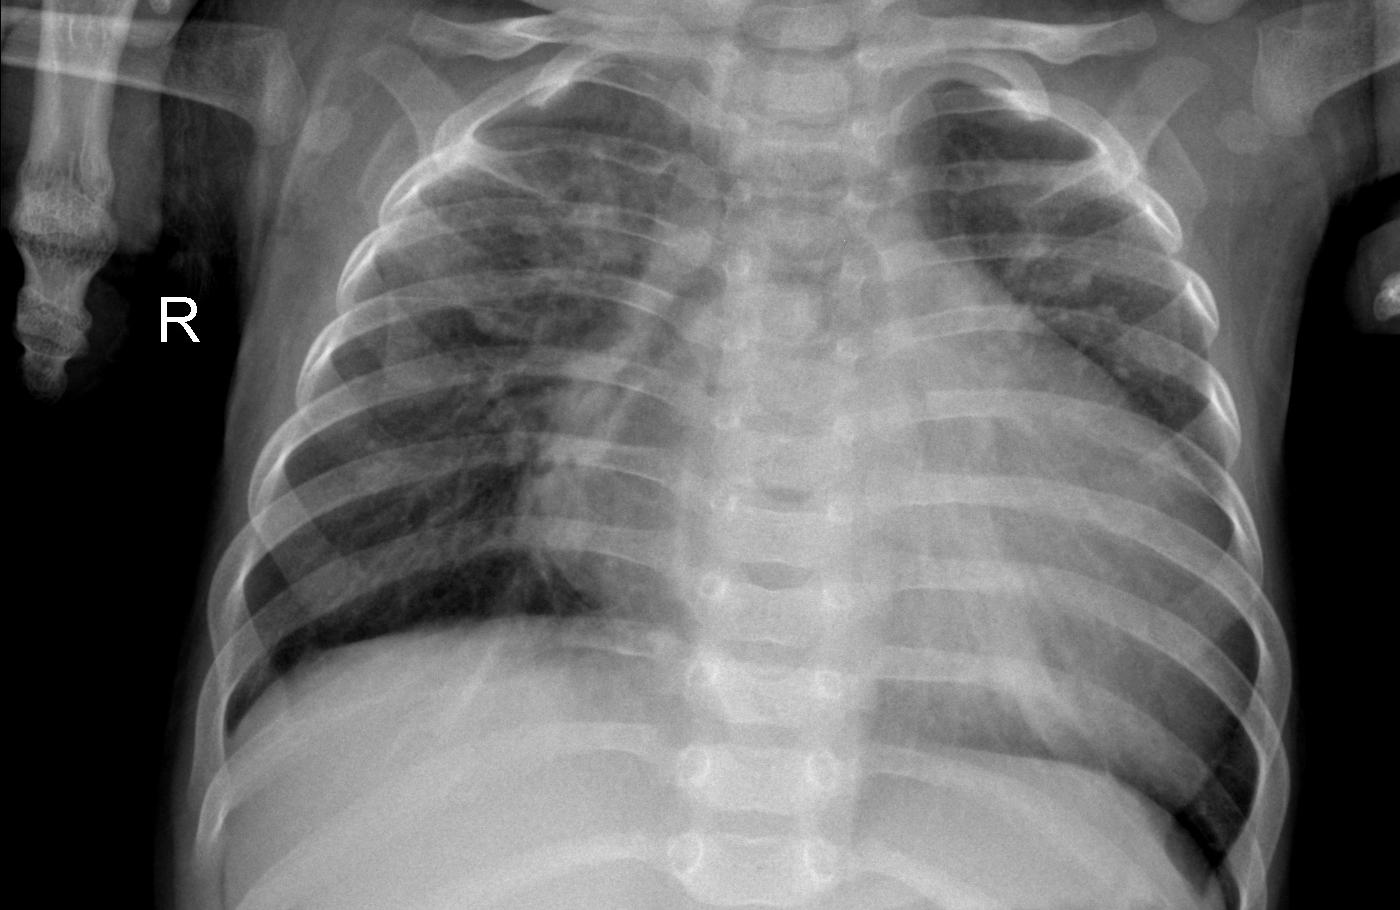
Diagnosis: PNEUMONIA